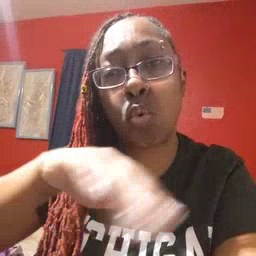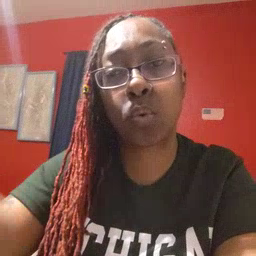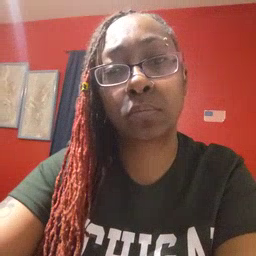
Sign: pool